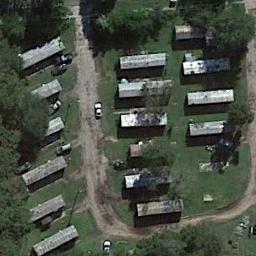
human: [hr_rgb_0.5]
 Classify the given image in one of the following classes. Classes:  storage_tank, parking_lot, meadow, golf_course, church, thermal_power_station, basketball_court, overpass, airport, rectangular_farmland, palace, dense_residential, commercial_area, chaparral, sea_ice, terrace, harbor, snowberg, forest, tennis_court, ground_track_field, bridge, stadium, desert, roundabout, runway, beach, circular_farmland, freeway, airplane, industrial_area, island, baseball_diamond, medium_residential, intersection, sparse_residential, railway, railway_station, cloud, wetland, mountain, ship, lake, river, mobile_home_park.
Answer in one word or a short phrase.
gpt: mobile_home_park